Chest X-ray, AP view. Patient: 35 years old, sex F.
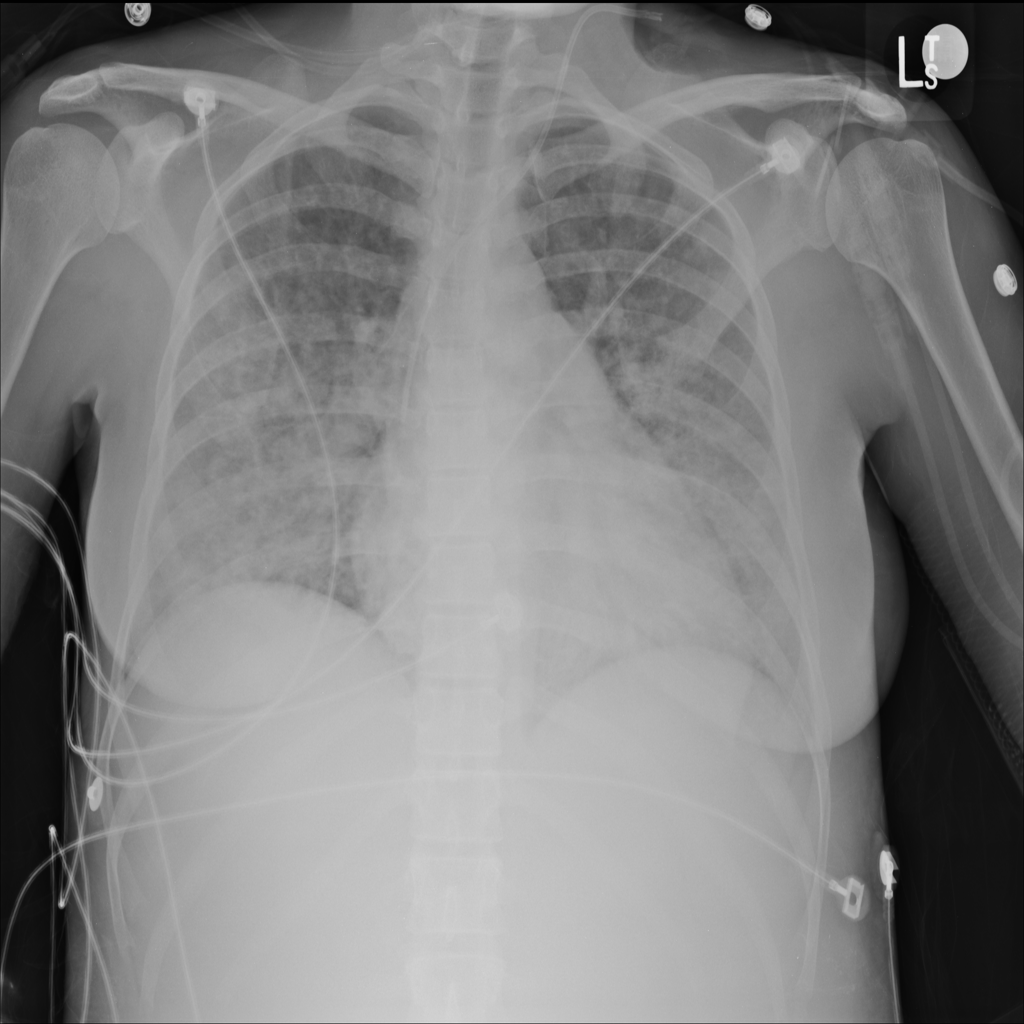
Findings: No Finding